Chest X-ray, PA view. Patient: 49 years old, sex M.
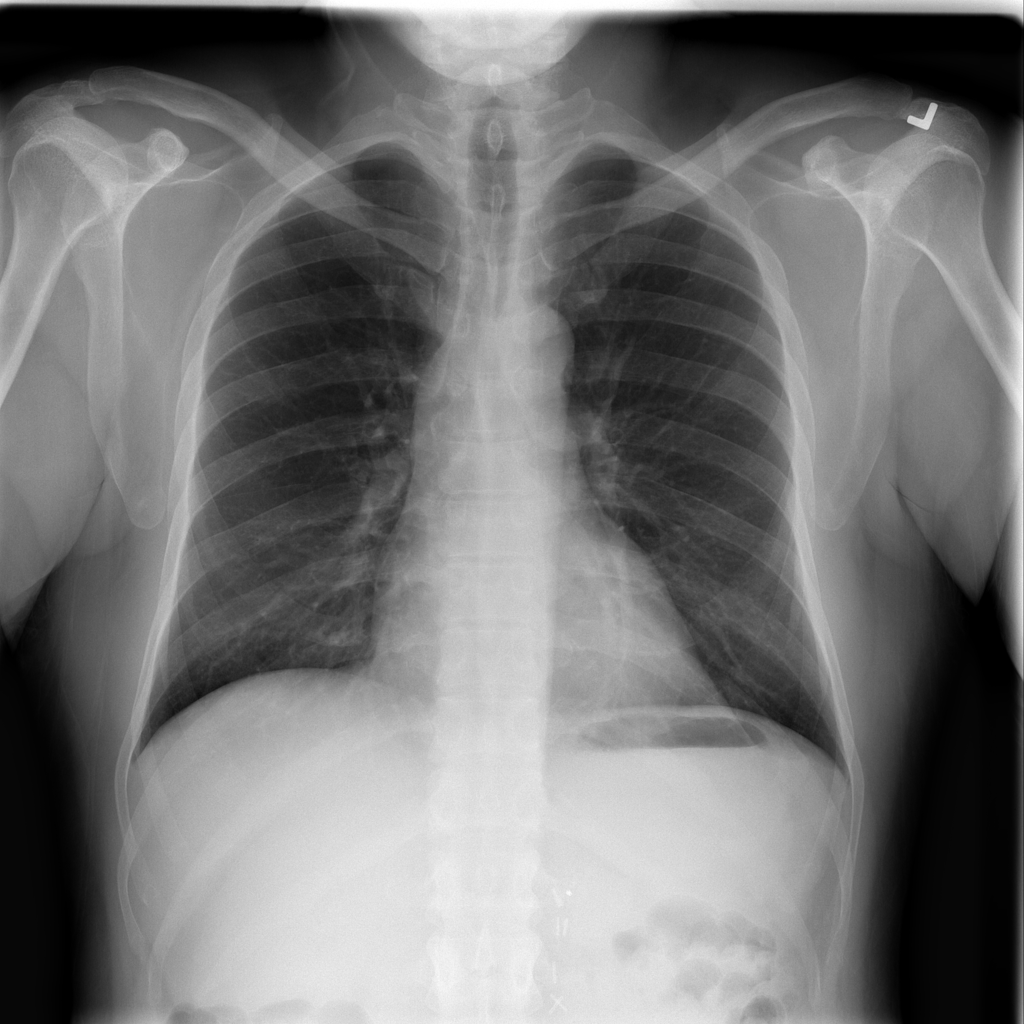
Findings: No Finding